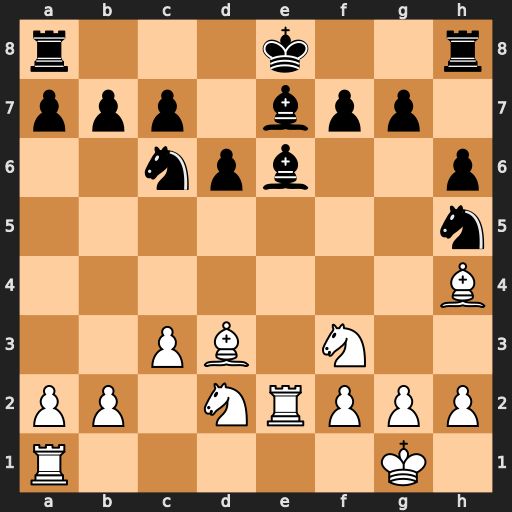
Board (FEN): r3k2r/ppp1bpp1/2npb2p/7n/7B/2PB1N2/PP1NRPPP/R5K1
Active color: w
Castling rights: kq
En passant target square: -
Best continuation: Rxe6 fxe6 Bg6+ Kd7 Bxh5 Bxh4 Nxh4